Interaction volume radius: 10 \u00c5
Interaction volume height: 25 \u00c5
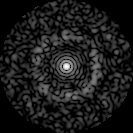
Disorder parameter: 0.8337